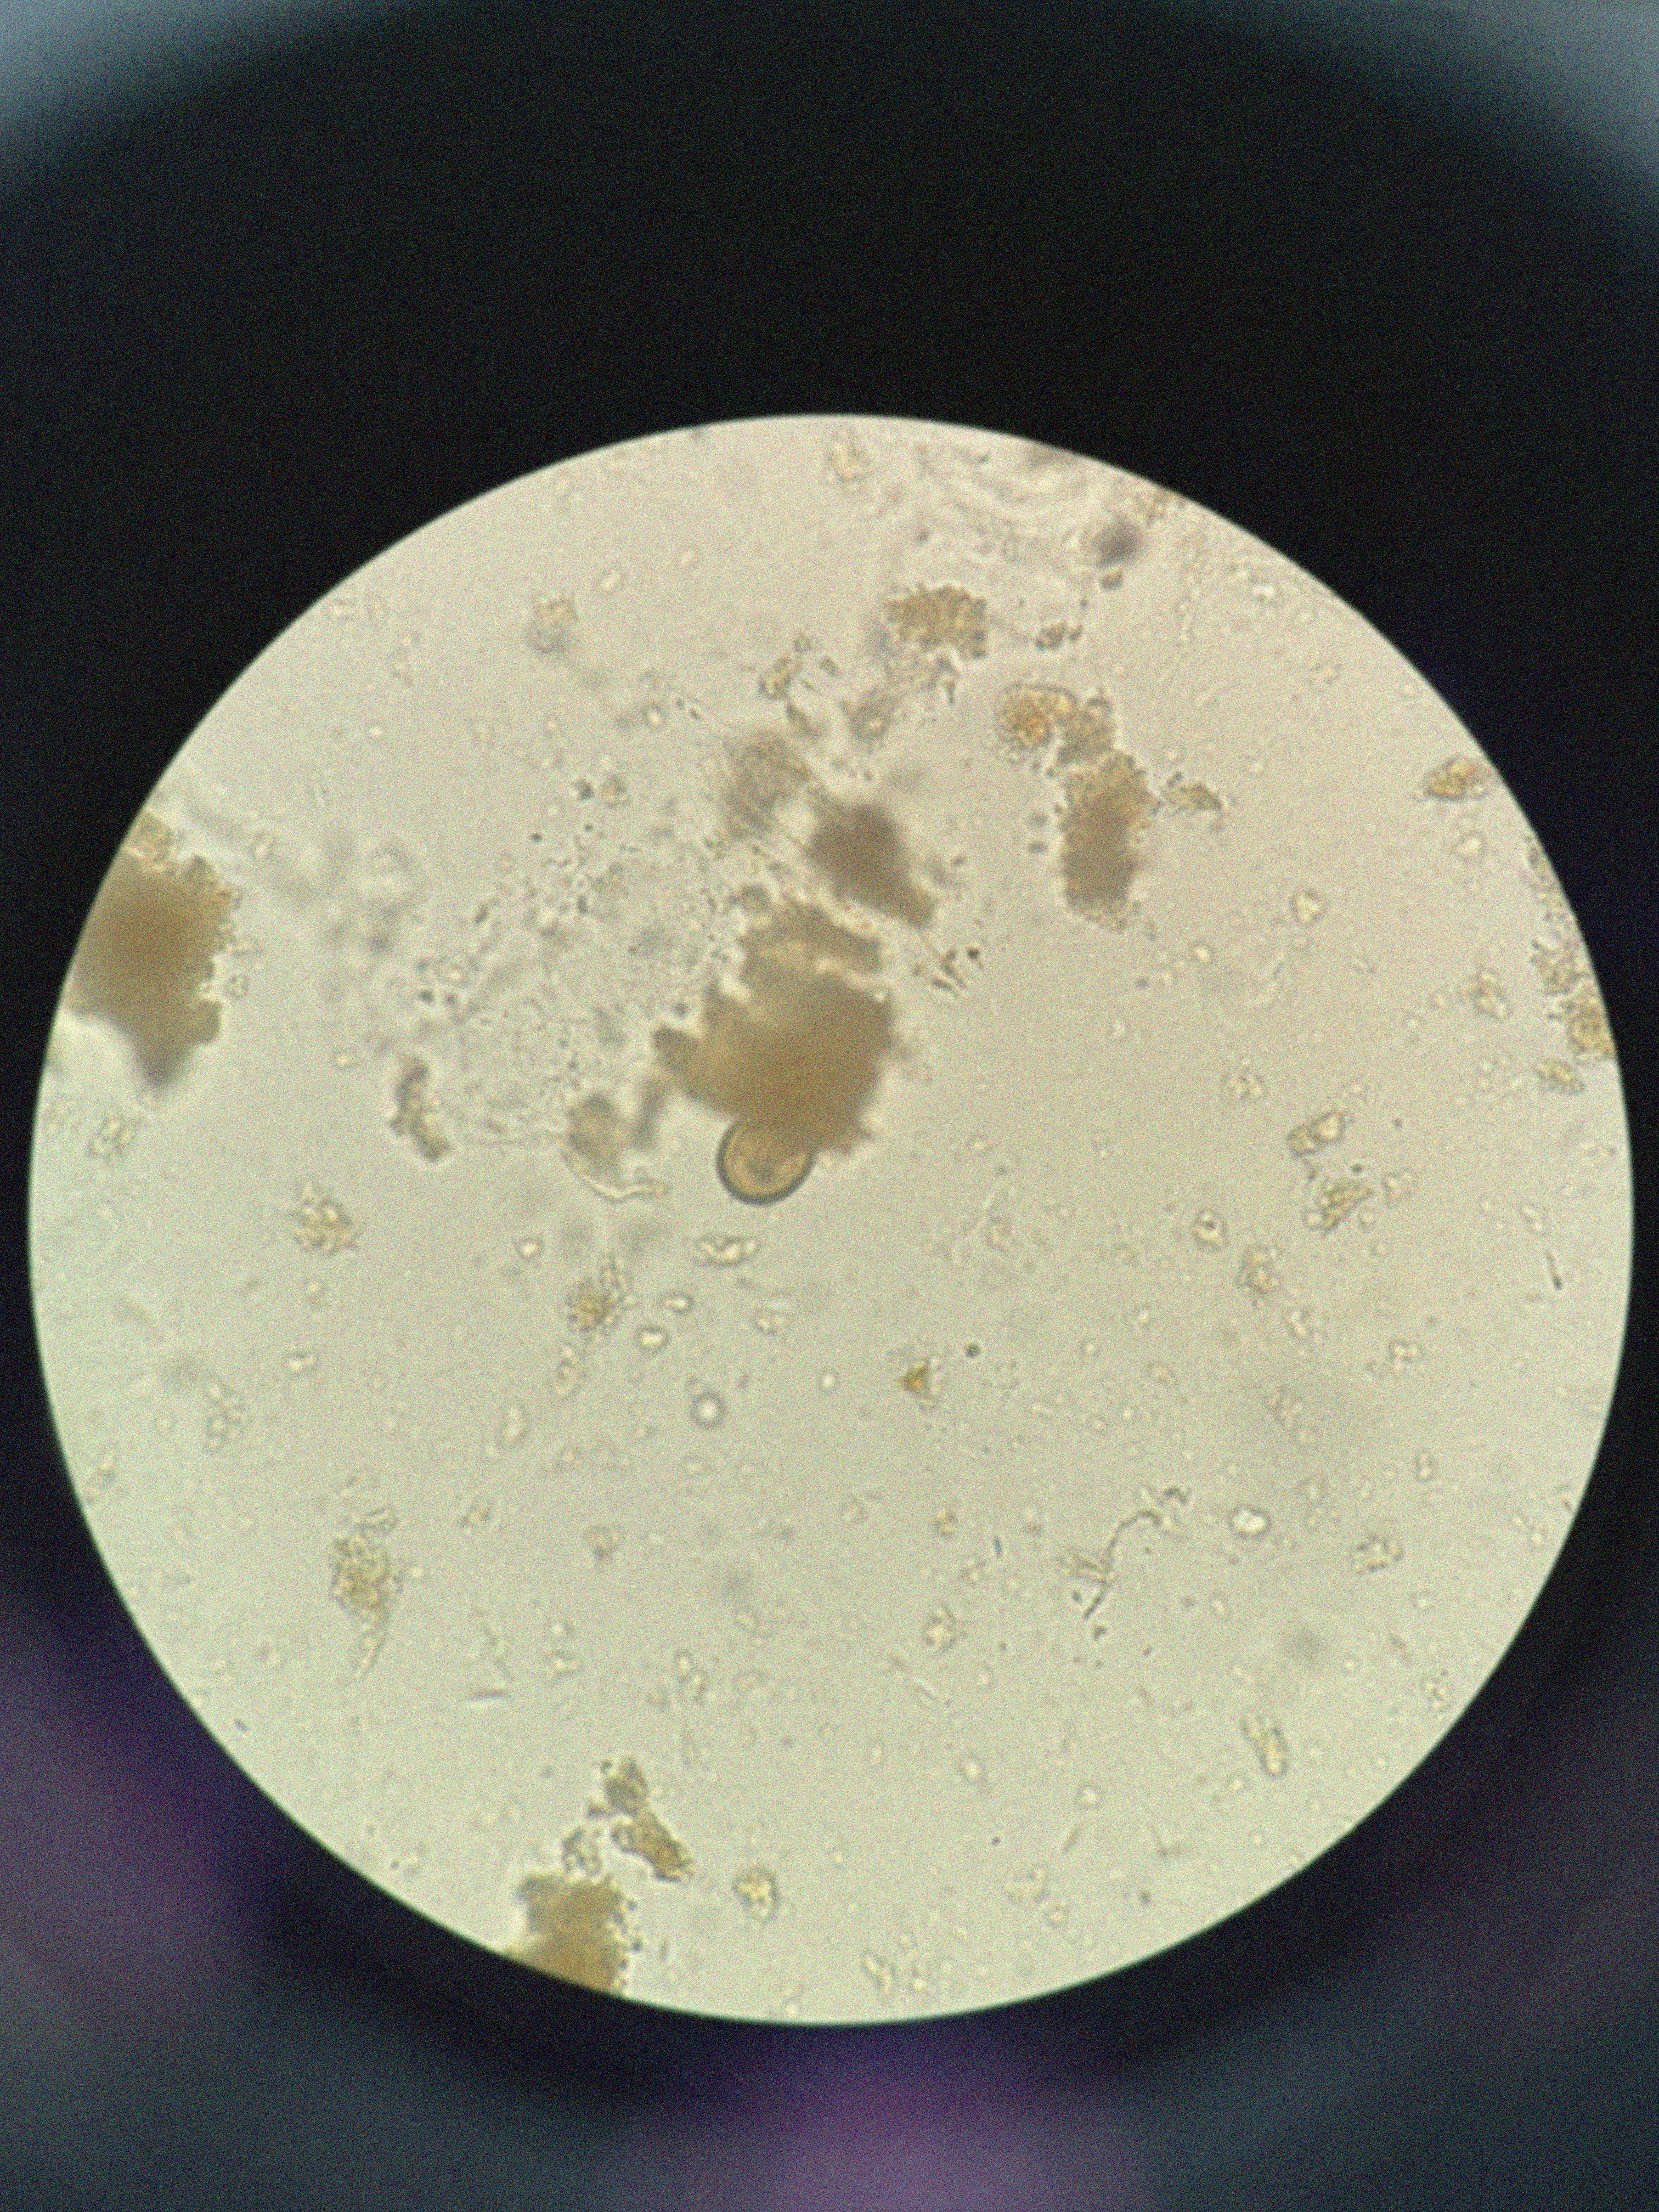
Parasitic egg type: Taenia spp. egg